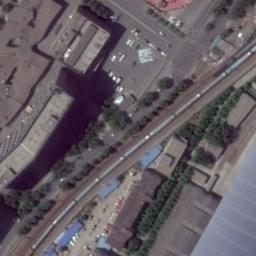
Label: railway